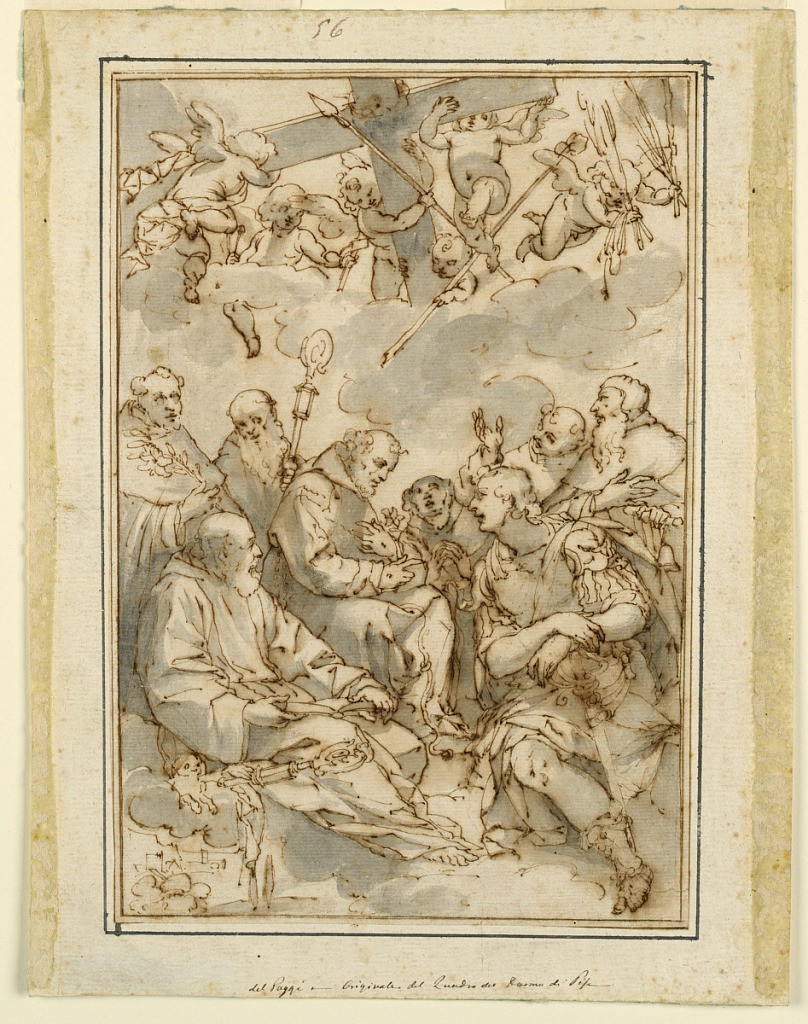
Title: Exaltation of the Cross and Saints (Design for a Painting for the Cathedral of Pisa)
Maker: Giovanni Battista Paggi, Italian, 1554 - 1627
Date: ca. 1606-11
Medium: Pen and brown ink, brush and gray wash on laid paper
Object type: Drawing
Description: Vertical rectangle. St. Francis is seen seated in conversation with a kneeling soldier; other small saints, including bishops, are grouped about.